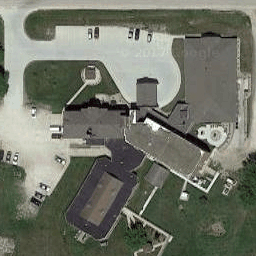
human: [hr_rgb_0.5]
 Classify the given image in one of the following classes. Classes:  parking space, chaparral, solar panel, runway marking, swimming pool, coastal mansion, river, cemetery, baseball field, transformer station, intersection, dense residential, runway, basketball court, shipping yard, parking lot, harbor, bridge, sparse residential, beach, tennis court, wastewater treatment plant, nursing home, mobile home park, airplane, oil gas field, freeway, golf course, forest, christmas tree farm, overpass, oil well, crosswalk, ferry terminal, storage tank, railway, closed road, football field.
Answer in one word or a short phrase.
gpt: nursing home